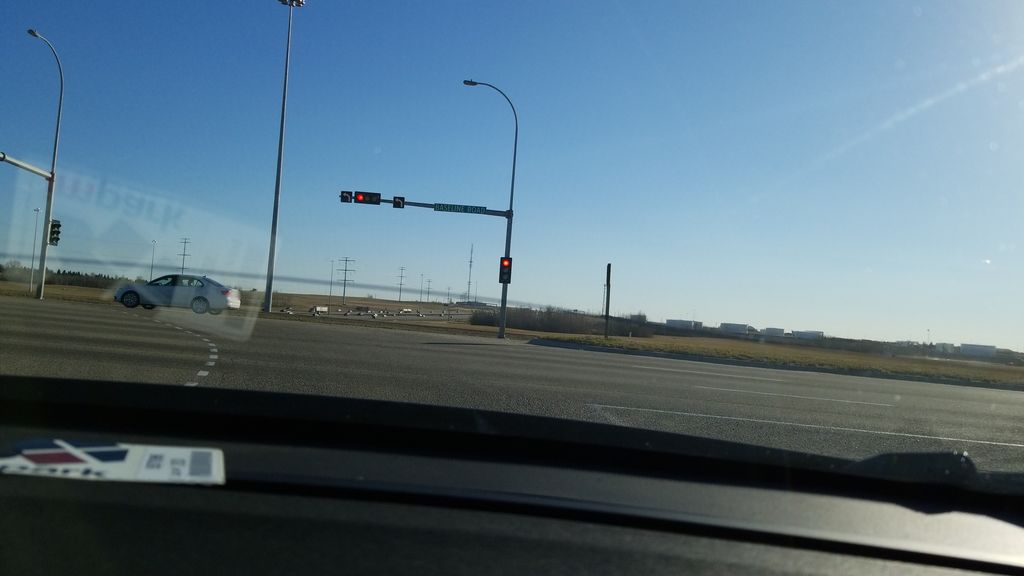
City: edmonton